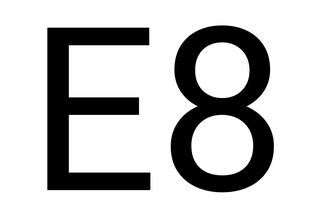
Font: Roboto_Regular